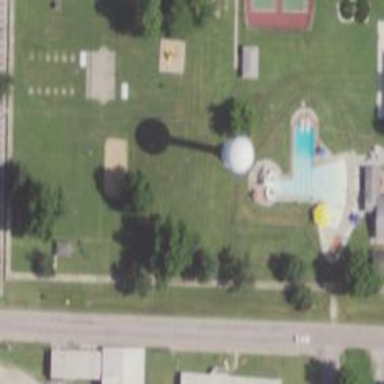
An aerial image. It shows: Disc golf basket.